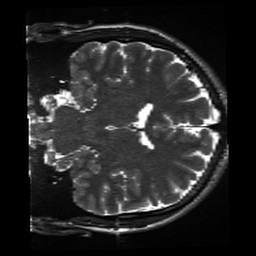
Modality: inplaneT2
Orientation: coronal
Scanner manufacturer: siemens
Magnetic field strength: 3 T
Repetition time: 11 s
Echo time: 0.059 s